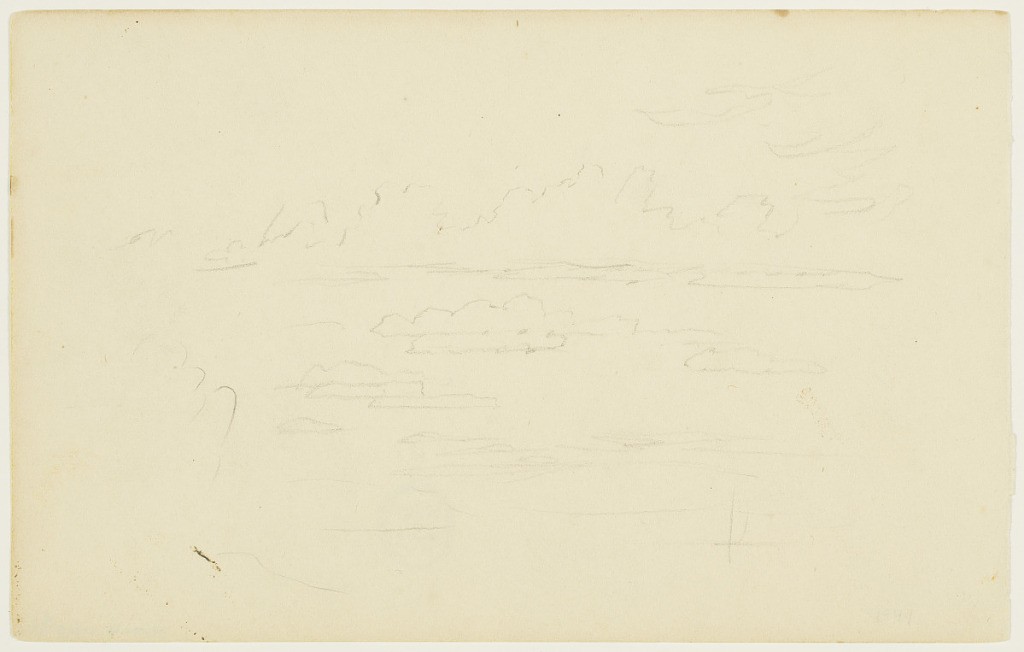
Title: Clouds
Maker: Frederic Edwin Church, American, 1826–1900
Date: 1844 - 1846
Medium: Graphite on white wove paper
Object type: Drawing
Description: Atmospheric sketch showing a view of interspersed, puffy clouds, likely near Catskill, New York, that extend from the viewer's position to a distant, indistinct horizon.